Aerial crown-view tile of a tropical tree (Barro Colorado Island, Panama), acquired 20250616:
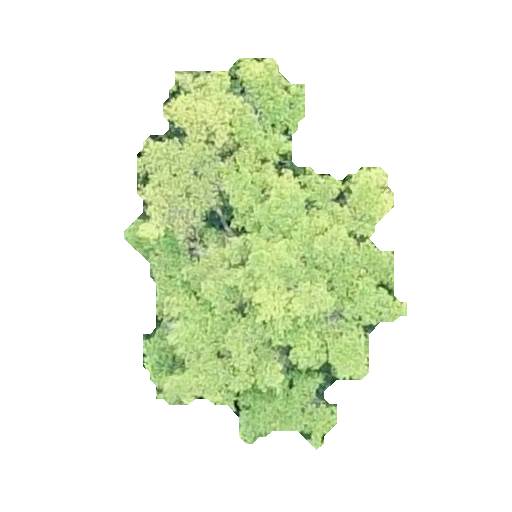
Species: Terminalia amazonia
GBIF accepted scientific name: Terminalia amazonica
Crown area: 102.348 m²